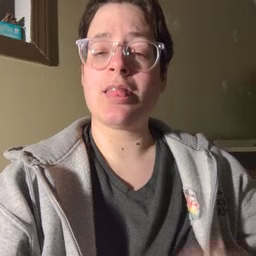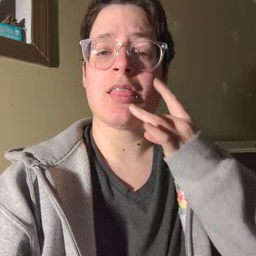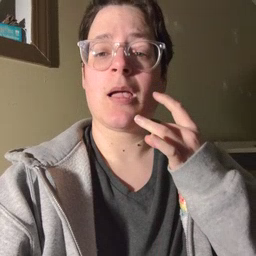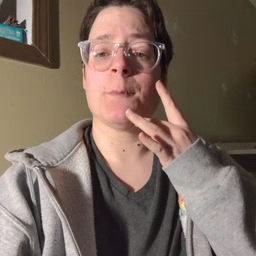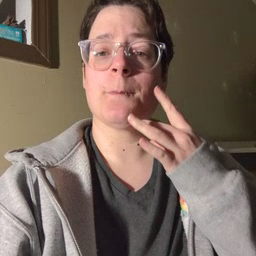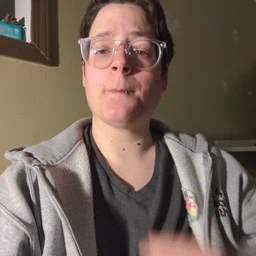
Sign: lamp